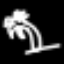
Label: palm tree